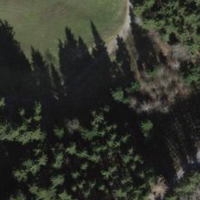
EUNIS habitat code: 44
Species observed at this site:
Lysimachia nummularia